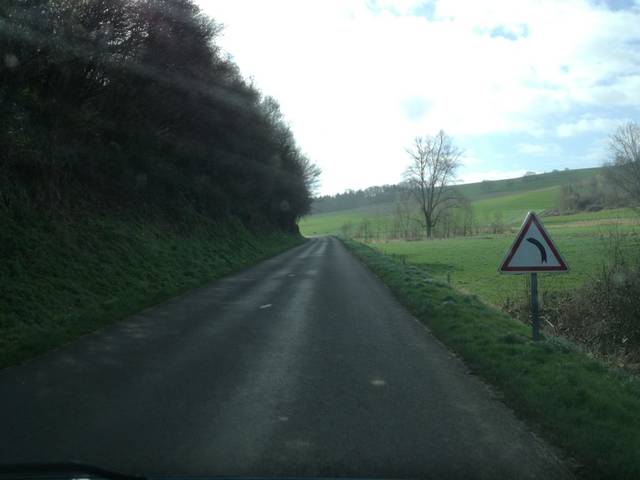
Region: France
Coordinates: 49.742, 0.4034